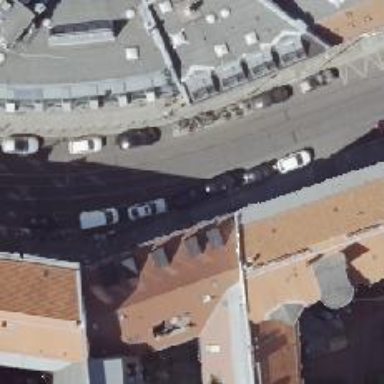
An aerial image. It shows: There is no parking sign in the parking lane.